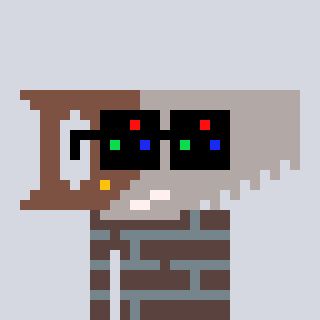
a pixel art character with square black sunglasses, a saw-shaped head and a darkbrown-colored body on a cool background